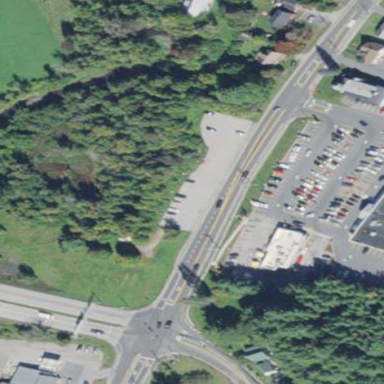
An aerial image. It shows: Paved parking area with Park & Ride facilities.